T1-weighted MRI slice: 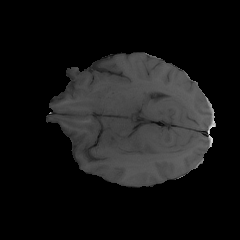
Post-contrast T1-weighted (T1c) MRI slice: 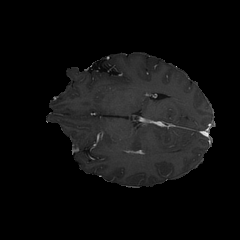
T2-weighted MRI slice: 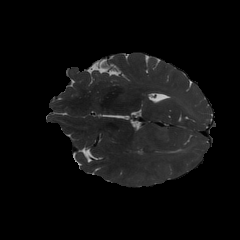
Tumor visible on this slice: no